Question: I am using Visual Studio 2010 to create a visual C# application, and I want to include some options in for customization of keyboard shortcuts using some sort of text box input. I understand how to record keyboard input, and how to save it to the user application settings, but I can not find any input controls that have this functionality.
I.e. something like this:

But using windows forms (Note: The above is from Divvy for OS X from the app store).
Is there any built-in functionality to handle this?
Are there any good libraries or custom inputs I could use?
Otherwise, any suggestions on how to go about implementing something like this?
Using Bas B's answer and some other logic:
'''
private void fShortcut_KeyDown(object sender, KeyEventArgs e)
{
if (e.KeyCode != Keys.Back)
{
Keys modifierKeys = e.Modifiers;
Keys pressedKey = e.KeyData ^ modifierKeys; //remove modifier keys
if (modifierKeys != Keys.None && pressedKey != Keys.None)
{
//do stuff with pressed and modifier keys
var converter = new KeysConverter();
fShortcut.Text = converter.ConvertToString(e.KeyData);
//At this point, we know a one or more modifiers and another key were pressed
//modifierKeys contains the modifiers
//pressedKey contains the other pressed key
//Do stuff with results here
}
}
else
{
e.Handled = false;
e.SuppressKeyPress = true;
fShortcut.Text = "";
}
}
'''
The above is a way to tell when a valid shortcut combination is entered by checking if both modifier keys, and another key is pressed.
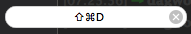
Answer: You could have the user enter the preferred shortcut in a TextBox, then handle the KeyDown event, for instance:
'''
private void textBox1_KeyDown(object sender, KeyEventArgs e)
{
Keys modifierKeys = e.Modifiers;
Keys pressedKey = e.KeyData ^ modifierKeys; //remove modifier keys
//do stuff with pressed and modifier keys
var converter = new KeysConverter();
textBox1.Text = converter.ConvertToString(e.KeyData);
}
'''
Edit: Updated to include Stecya's answer.